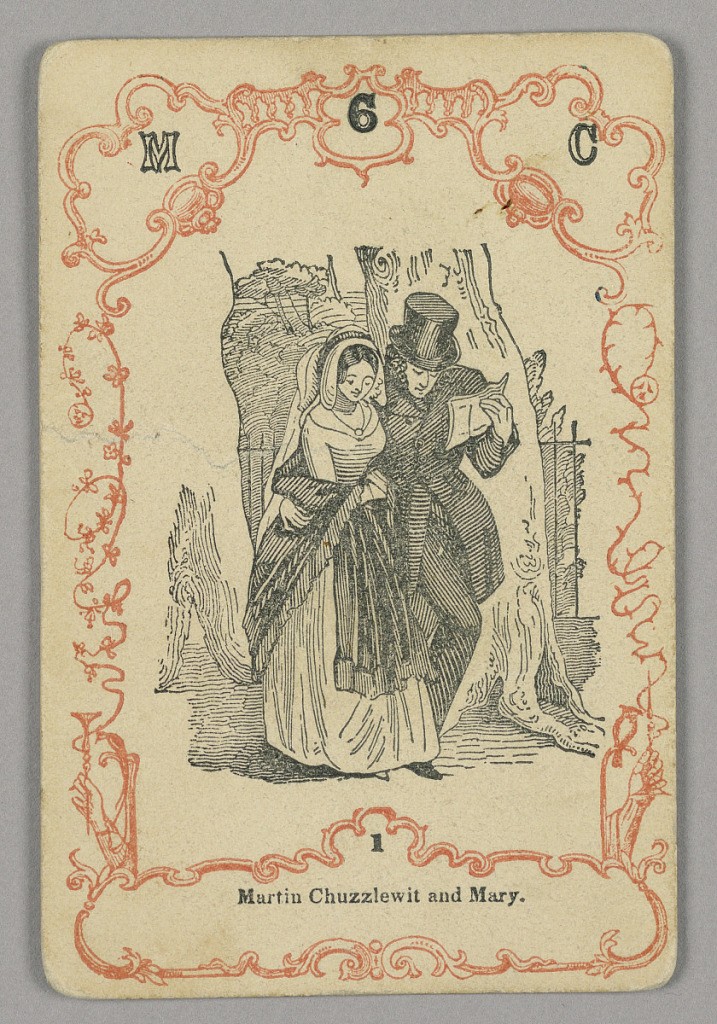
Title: Playing card
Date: ca. 1855
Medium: Red and black ink, paper
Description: At top: M 6 C; below central image: 1